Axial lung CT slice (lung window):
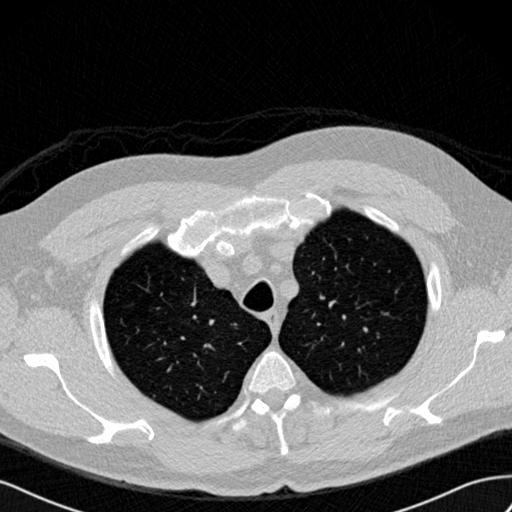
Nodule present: no